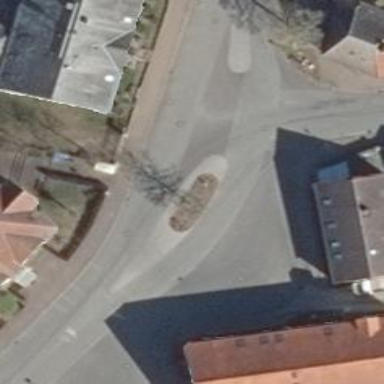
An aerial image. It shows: Asphalt tertiary road with traffic calming island.